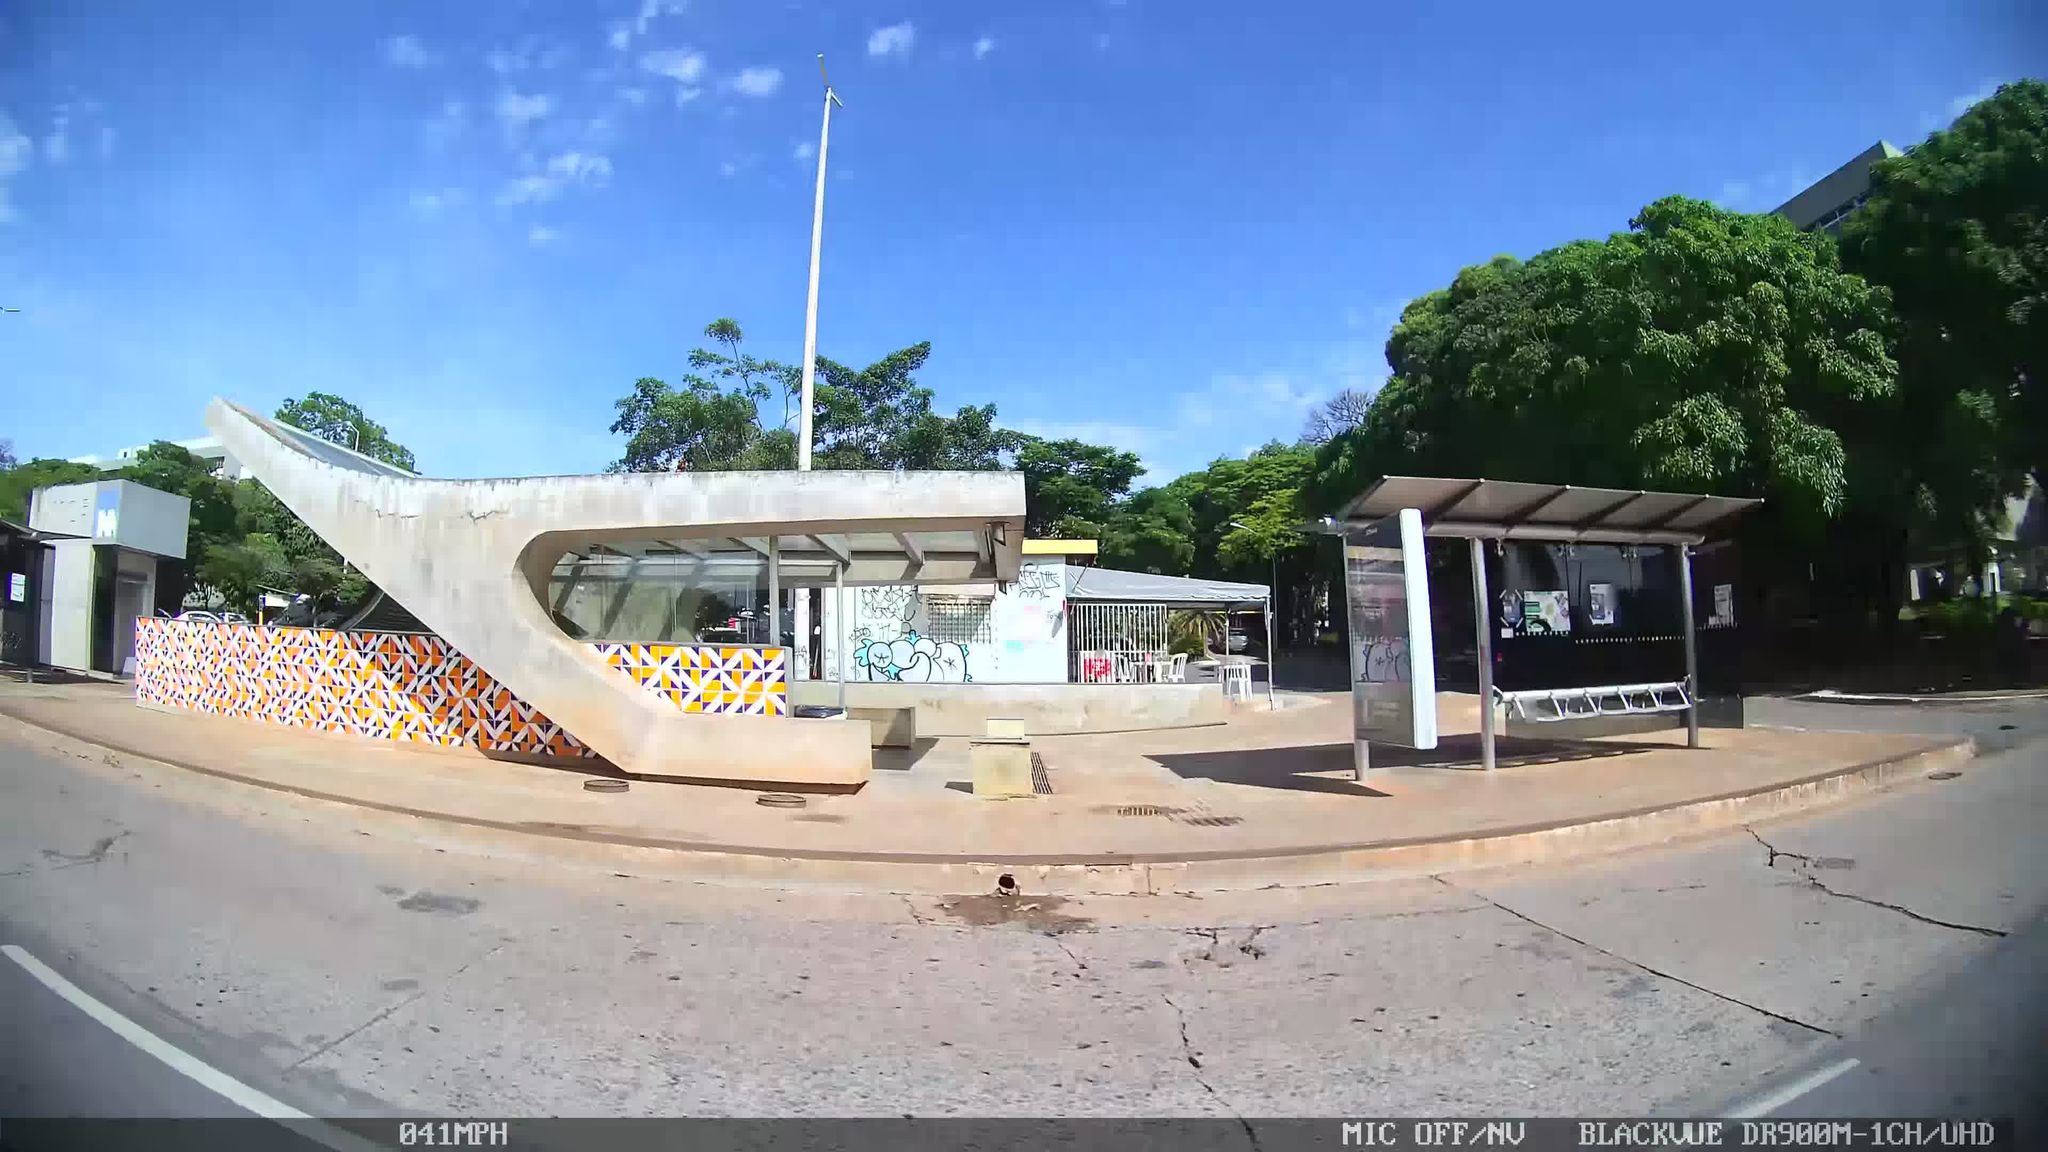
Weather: clear
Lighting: day
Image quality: good
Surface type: cycling surface
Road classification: steps, footway, corridor
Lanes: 3
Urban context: urban centre
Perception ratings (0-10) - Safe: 0.63, Lively: 4.12, Beautiful: 3.87, Boring: 3.05, Depressing: 7.97, Wealthy: 3.34